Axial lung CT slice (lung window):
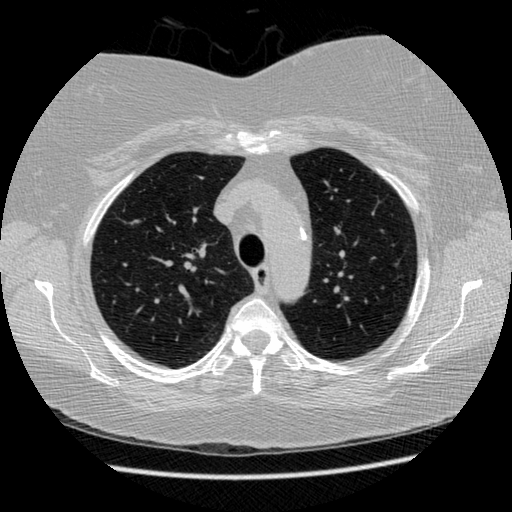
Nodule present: no